Field crop: maize
Growth stage: 2
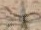
Species: salsola